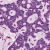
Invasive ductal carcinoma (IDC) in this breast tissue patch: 1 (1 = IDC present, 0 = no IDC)